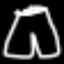
Label: pants